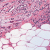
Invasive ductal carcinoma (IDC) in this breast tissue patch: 0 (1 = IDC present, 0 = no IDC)